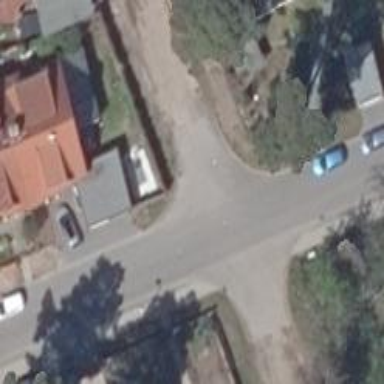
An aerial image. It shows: Residential road with compacted surface.